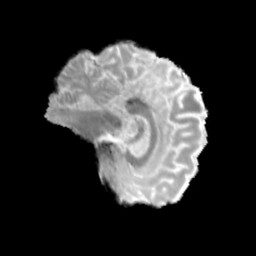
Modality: MD
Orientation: sagittal
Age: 62
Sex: female
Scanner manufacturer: siemens
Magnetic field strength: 3 T
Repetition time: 3.23 s
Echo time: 0.0892 s